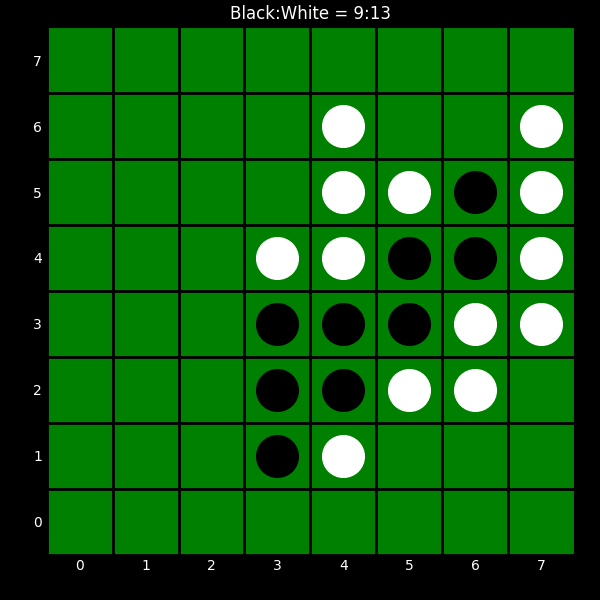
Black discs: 9
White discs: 13